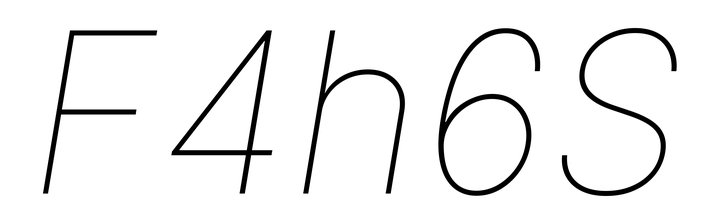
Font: Inter-Italic_Thin_Italic